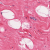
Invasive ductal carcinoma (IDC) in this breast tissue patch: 0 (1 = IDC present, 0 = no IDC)